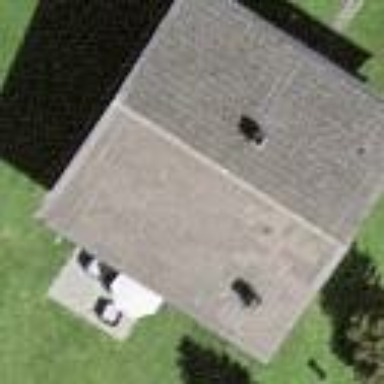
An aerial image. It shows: Simple and straightforward house.